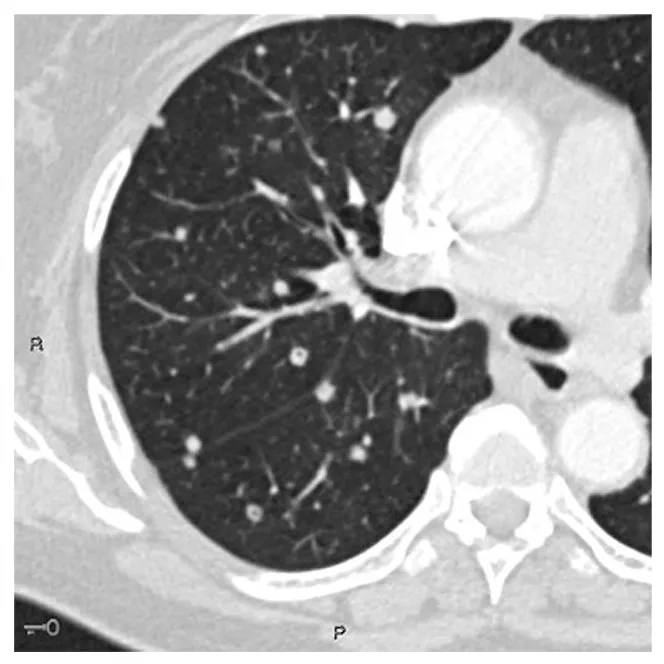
Computed tomography axial image through the right lung base demonstrates early central cavitation of the pulmonary nodules.
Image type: radiology (ct)